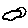
Label: cloud